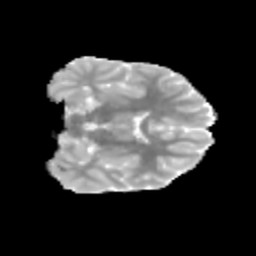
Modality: MD
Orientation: coronal
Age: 13
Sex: male
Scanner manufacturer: siemens
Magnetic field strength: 3 T
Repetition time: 3.8 s
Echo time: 0.07 s